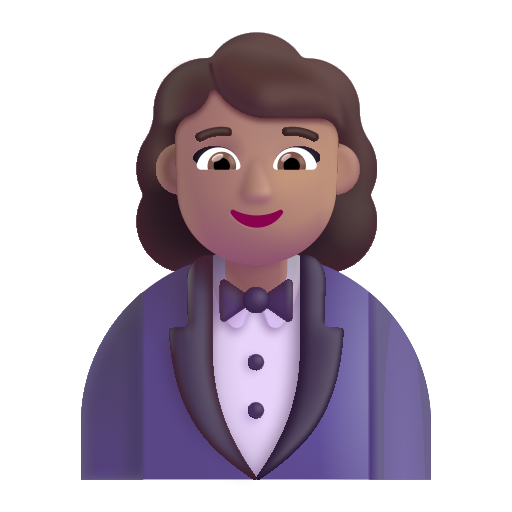
woman in tuxedo color